Question: I'm trying to find a method that monitors the text of NSTextField for changes. I tried the delegate method of '-(void)controlTextDidChange:(NSNotification *)obj' but it only works when the user types into the text field. If the text field string is programmatically set, such as with a button, the 'controlTextDidChange' doesn't work.
Is there a method or another approach that I can use to monitor the contents of a NSTextField for changes?
My ButtonText class (set as delegate for the NSTextField):
'''
#import "ButtonText.h"
@interface ButtonText ()
@property (weak) IBOutlet NSTextField *buttonField;
@end
@implementation ButtonText
- (IBAction)buttonTextA:(id)sender {
[_buttonField setStringValue:@"text A here"];
}
- (IBAction)buttonTextB:(id)sender {
[_buttonField setStringValue:@"and text B stuff"];
}
- (void)controlTextDidChange:(NSNotification *)obj {
NSLog(@"controlTextDidChange: %@", _buttonField.stringValue);
}
@end
'''
The XIB showing the buttons and text field:

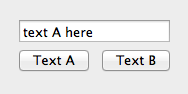
Answer: One approach is to use KVO. In particular, add the 'ButtonText' instance as an observer of 'buttonField''s 'stringValue'.
In more detail, in your file 'ButtonText', once the '@property IBOutlet buttonField' has been set (i.e. if 'ButtonText' is an 'NSWindowController' subclass, in '-windowDidLoad', and if 'ButtonText' is an 'NSViewController' subclass in '-loadView'), call
'''
[self.buttonField addObserver:self
forKeyPath:@"stringValue"
options:0
context:&ButtonTextKVOContext];
'''
Define 'ButtonTextKVOContext' previously in the file as follows:
'''
static int ButtonTextKVOContext = 0;
'''
Then override 'observeValueForKeyPath:ofObject:change:context:' as follows:
'''
- (void)observeValueForKeyPath:(NSString *)keyPath ofObject:(id)object change:(NSDictionary *)change context:(void *)context
{
if (context != &ButtonTextKVOContext) {
[super observeValueForKeyPath:keyPath ofObject:object change:change context:context];
return;
}
if (object == self.buttonField) {
if ([keyPath isEqualToString:@"stringValue"]) {
NSLog(@"controlTextDidChange: %@", _buttonField.stringValue);
}
}
}
'''
### Edit
Since 'ButtonText' is not a subclass of 'NSWindowController' or 'NSViewController', we'll use a slightly different approach. As before, we'll want to start observing "once the '@property IBOutlet buttonField' has been set". To do this, synthesize the property 'buttonField' to be the member variable 'mButtonField' writing
'''
@synthesize buttonField = mButtonField;
'''
and override 'buttonField''s setter as follows:
'''
- (void)setButtonField:(NSTextField *)buttonField
{
[self stopObservingButtonField];
mButtonField = buttonField;
[self startObservingButtonField];
}
'''
We need to make sure that 'ButtonText' stops observing the button field when it deallocates as well, so override '-dealloc' as follows:
'''
- (void)dealloc
{
[self stopObservingButtonField];
}
'''
It remains to define the methods '-stopObservingButtonField' and '-startObservingButtonField':
'''
- (void)stopObservingButtonField
{
if (mButtonField) {
[mButtonField removeObserver:self
forKeyPath:@"stringValue"
context:&ButtonTextKVOContext];
}
}
- (void)startObservingButtonField
{
if (mButtonField) {
[self.buttonField addObserver:self
forKeyPath:@"stringValue"
options:0
context:&ButtonTextKVOContext];
}
}
'''
As a result of this arrangement, we must never set the 'mButtonField' variable outside of the '-setButtonField:' method. (This isn't quite true, but if we do set 'mButtonField' we must be sure to first of all stop observing its old value's '@"stringValue"' key path and start observing its new value's @"stringValue" key path. Doing this rather than simply calling '-setButtonField:' would very likely simply constitute code repetition and not be worthwhile.)
For reference, check out Apple's <URL>.